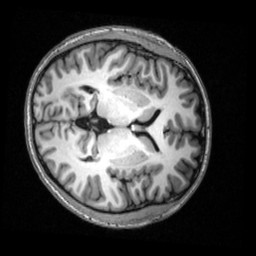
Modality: T1w
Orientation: axial
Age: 20
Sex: male
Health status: healthy
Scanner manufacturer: siemens
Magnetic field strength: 3 T
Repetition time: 2.53 s
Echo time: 0.00339 s